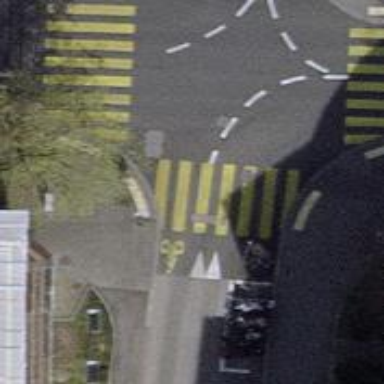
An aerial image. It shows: Marked zebra crossing on the road.